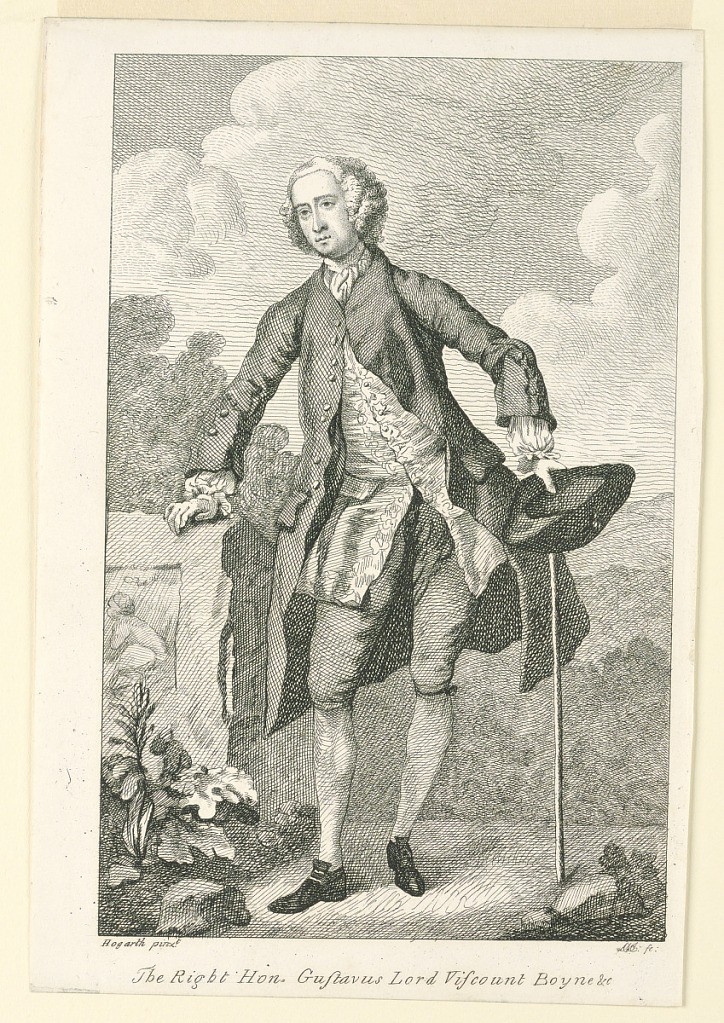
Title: The Right Hon. Gustavus Lord Viscount Boyne & C
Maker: A.M. Ireland
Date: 1794
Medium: Etching on paper
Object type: Print
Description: A full-length portrait of a young man in landscape. He is standing in foreground slightly turned towards left. He rests his right hand on a sculptured stone. In his left he holds his hat and cane. In further background hills and trees.